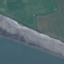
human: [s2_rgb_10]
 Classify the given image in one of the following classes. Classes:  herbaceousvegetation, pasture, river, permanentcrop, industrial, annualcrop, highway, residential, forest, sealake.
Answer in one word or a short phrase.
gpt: River